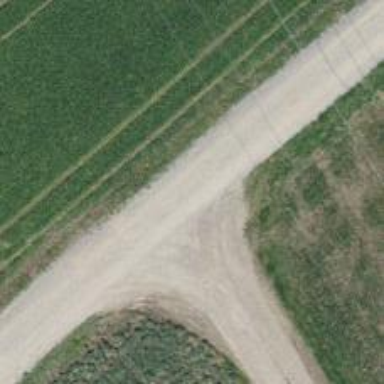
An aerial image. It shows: Agricultural track with grade 3 track type. Suitable for agricultural vehicles such as motorcars.